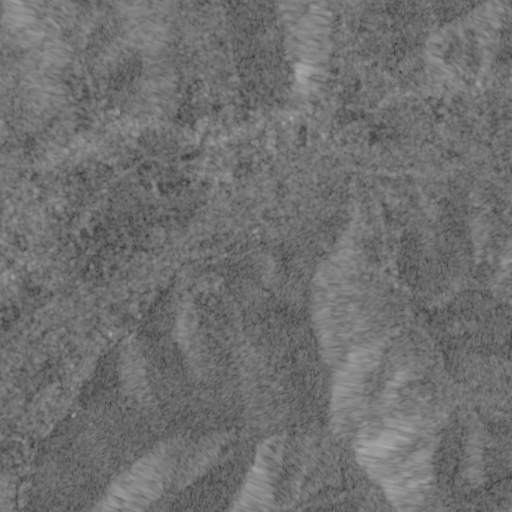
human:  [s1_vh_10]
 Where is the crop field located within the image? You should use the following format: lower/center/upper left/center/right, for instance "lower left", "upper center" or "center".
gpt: The crop field is located in the lower left of the image.
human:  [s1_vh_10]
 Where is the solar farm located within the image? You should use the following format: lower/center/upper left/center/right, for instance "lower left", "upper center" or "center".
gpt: The solar farm is located in the lower left of the image.
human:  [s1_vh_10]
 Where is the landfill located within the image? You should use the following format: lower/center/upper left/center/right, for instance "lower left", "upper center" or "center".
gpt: There is no landfill in the image.

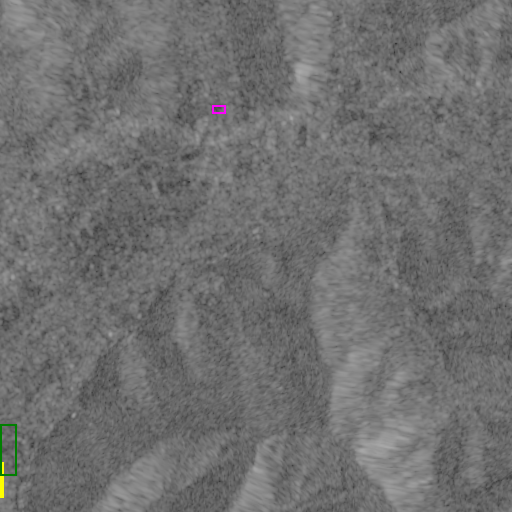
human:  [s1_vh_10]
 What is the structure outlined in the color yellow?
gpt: The structure outlined in yellow is a crop field.
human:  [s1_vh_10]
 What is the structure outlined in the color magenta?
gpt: The structure outlined in magenta is a park.
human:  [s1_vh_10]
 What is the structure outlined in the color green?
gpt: The structure outlined in green is a solar farm.
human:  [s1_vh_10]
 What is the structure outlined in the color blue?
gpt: There is no blue outline.